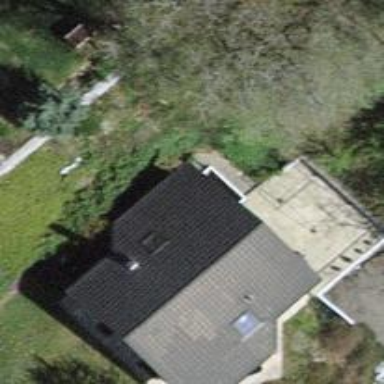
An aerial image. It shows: Garage.